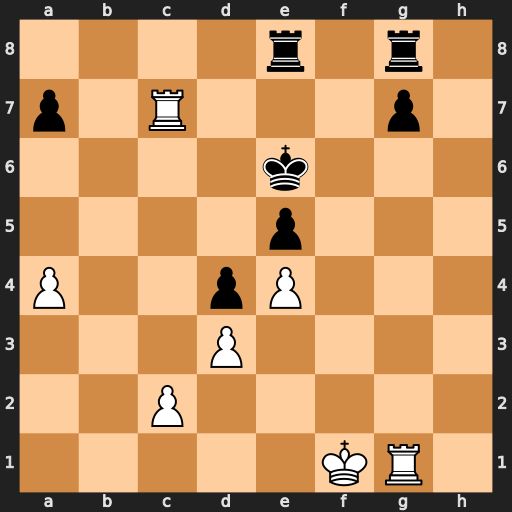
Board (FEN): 4r1r1/p1R3p1/4k3/4p3/P2pP3/3P4/2P5/5KR1
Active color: w
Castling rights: -
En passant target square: -
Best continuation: Rg6#